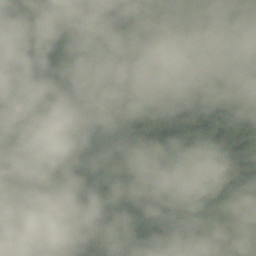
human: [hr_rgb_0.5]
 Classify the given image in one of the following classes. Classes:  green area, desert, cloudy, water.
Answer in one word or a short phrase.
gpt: cloudy